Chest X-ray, PA view. Patient: 54 years old, sex F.
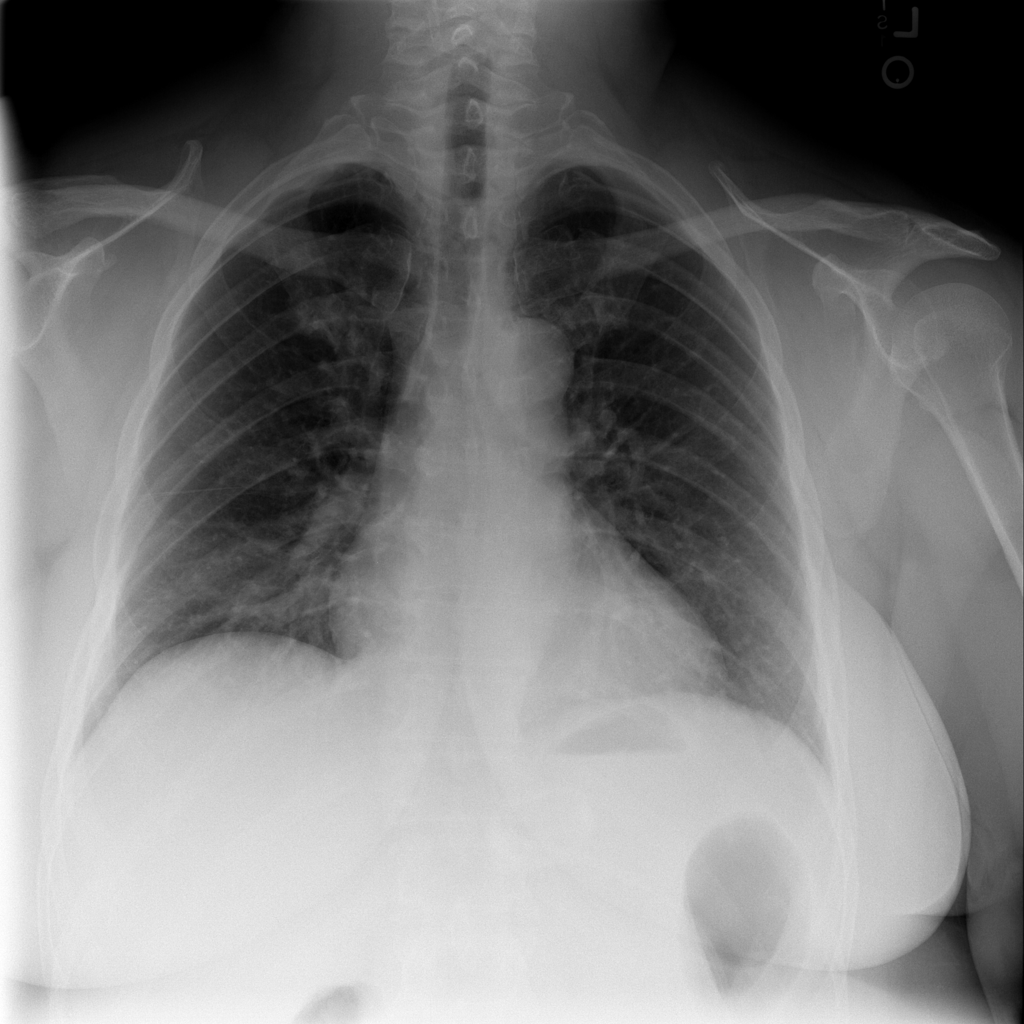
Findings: Cardiomegaly